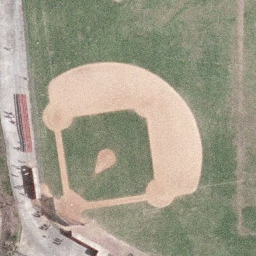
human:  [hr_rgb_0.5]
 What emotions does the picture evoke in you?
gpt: baseball diamond